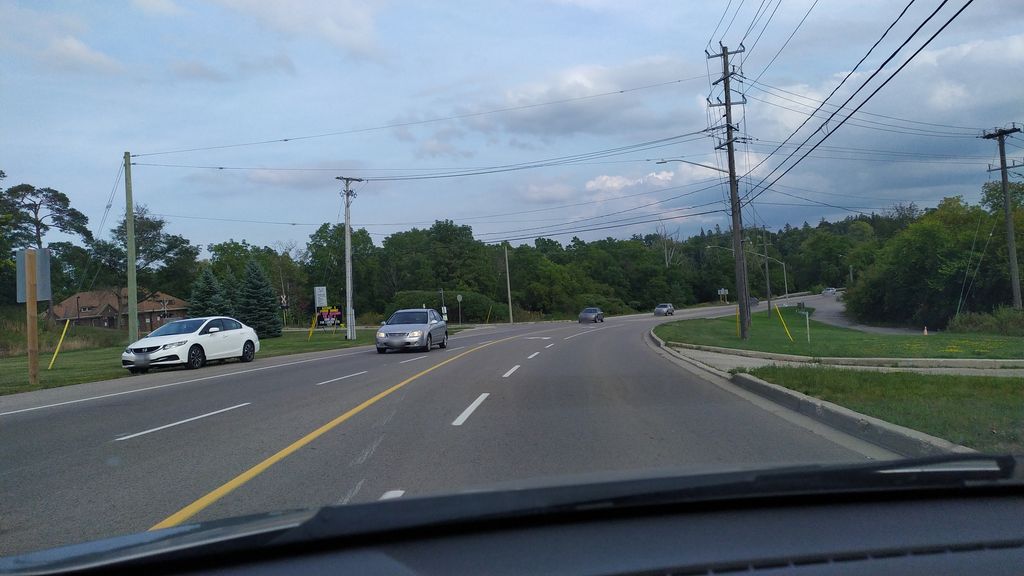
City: kitchener-waterloo